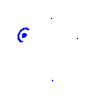
Particle: pion